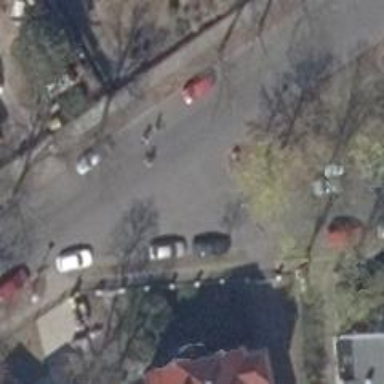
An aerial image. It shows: Residential road with asphalt surface. There is sidewalk on the left side.